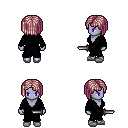
a pixel art fantasy rpg character, female body template, dark elf, purple skin, gray robe, red pants, white blonde pageboy hairstyle, white slippers, dagger, four views (front, back, left, right), 2x2 character sprite sheet, small pixel art, hard edges, no anti-aliasing